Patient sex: F
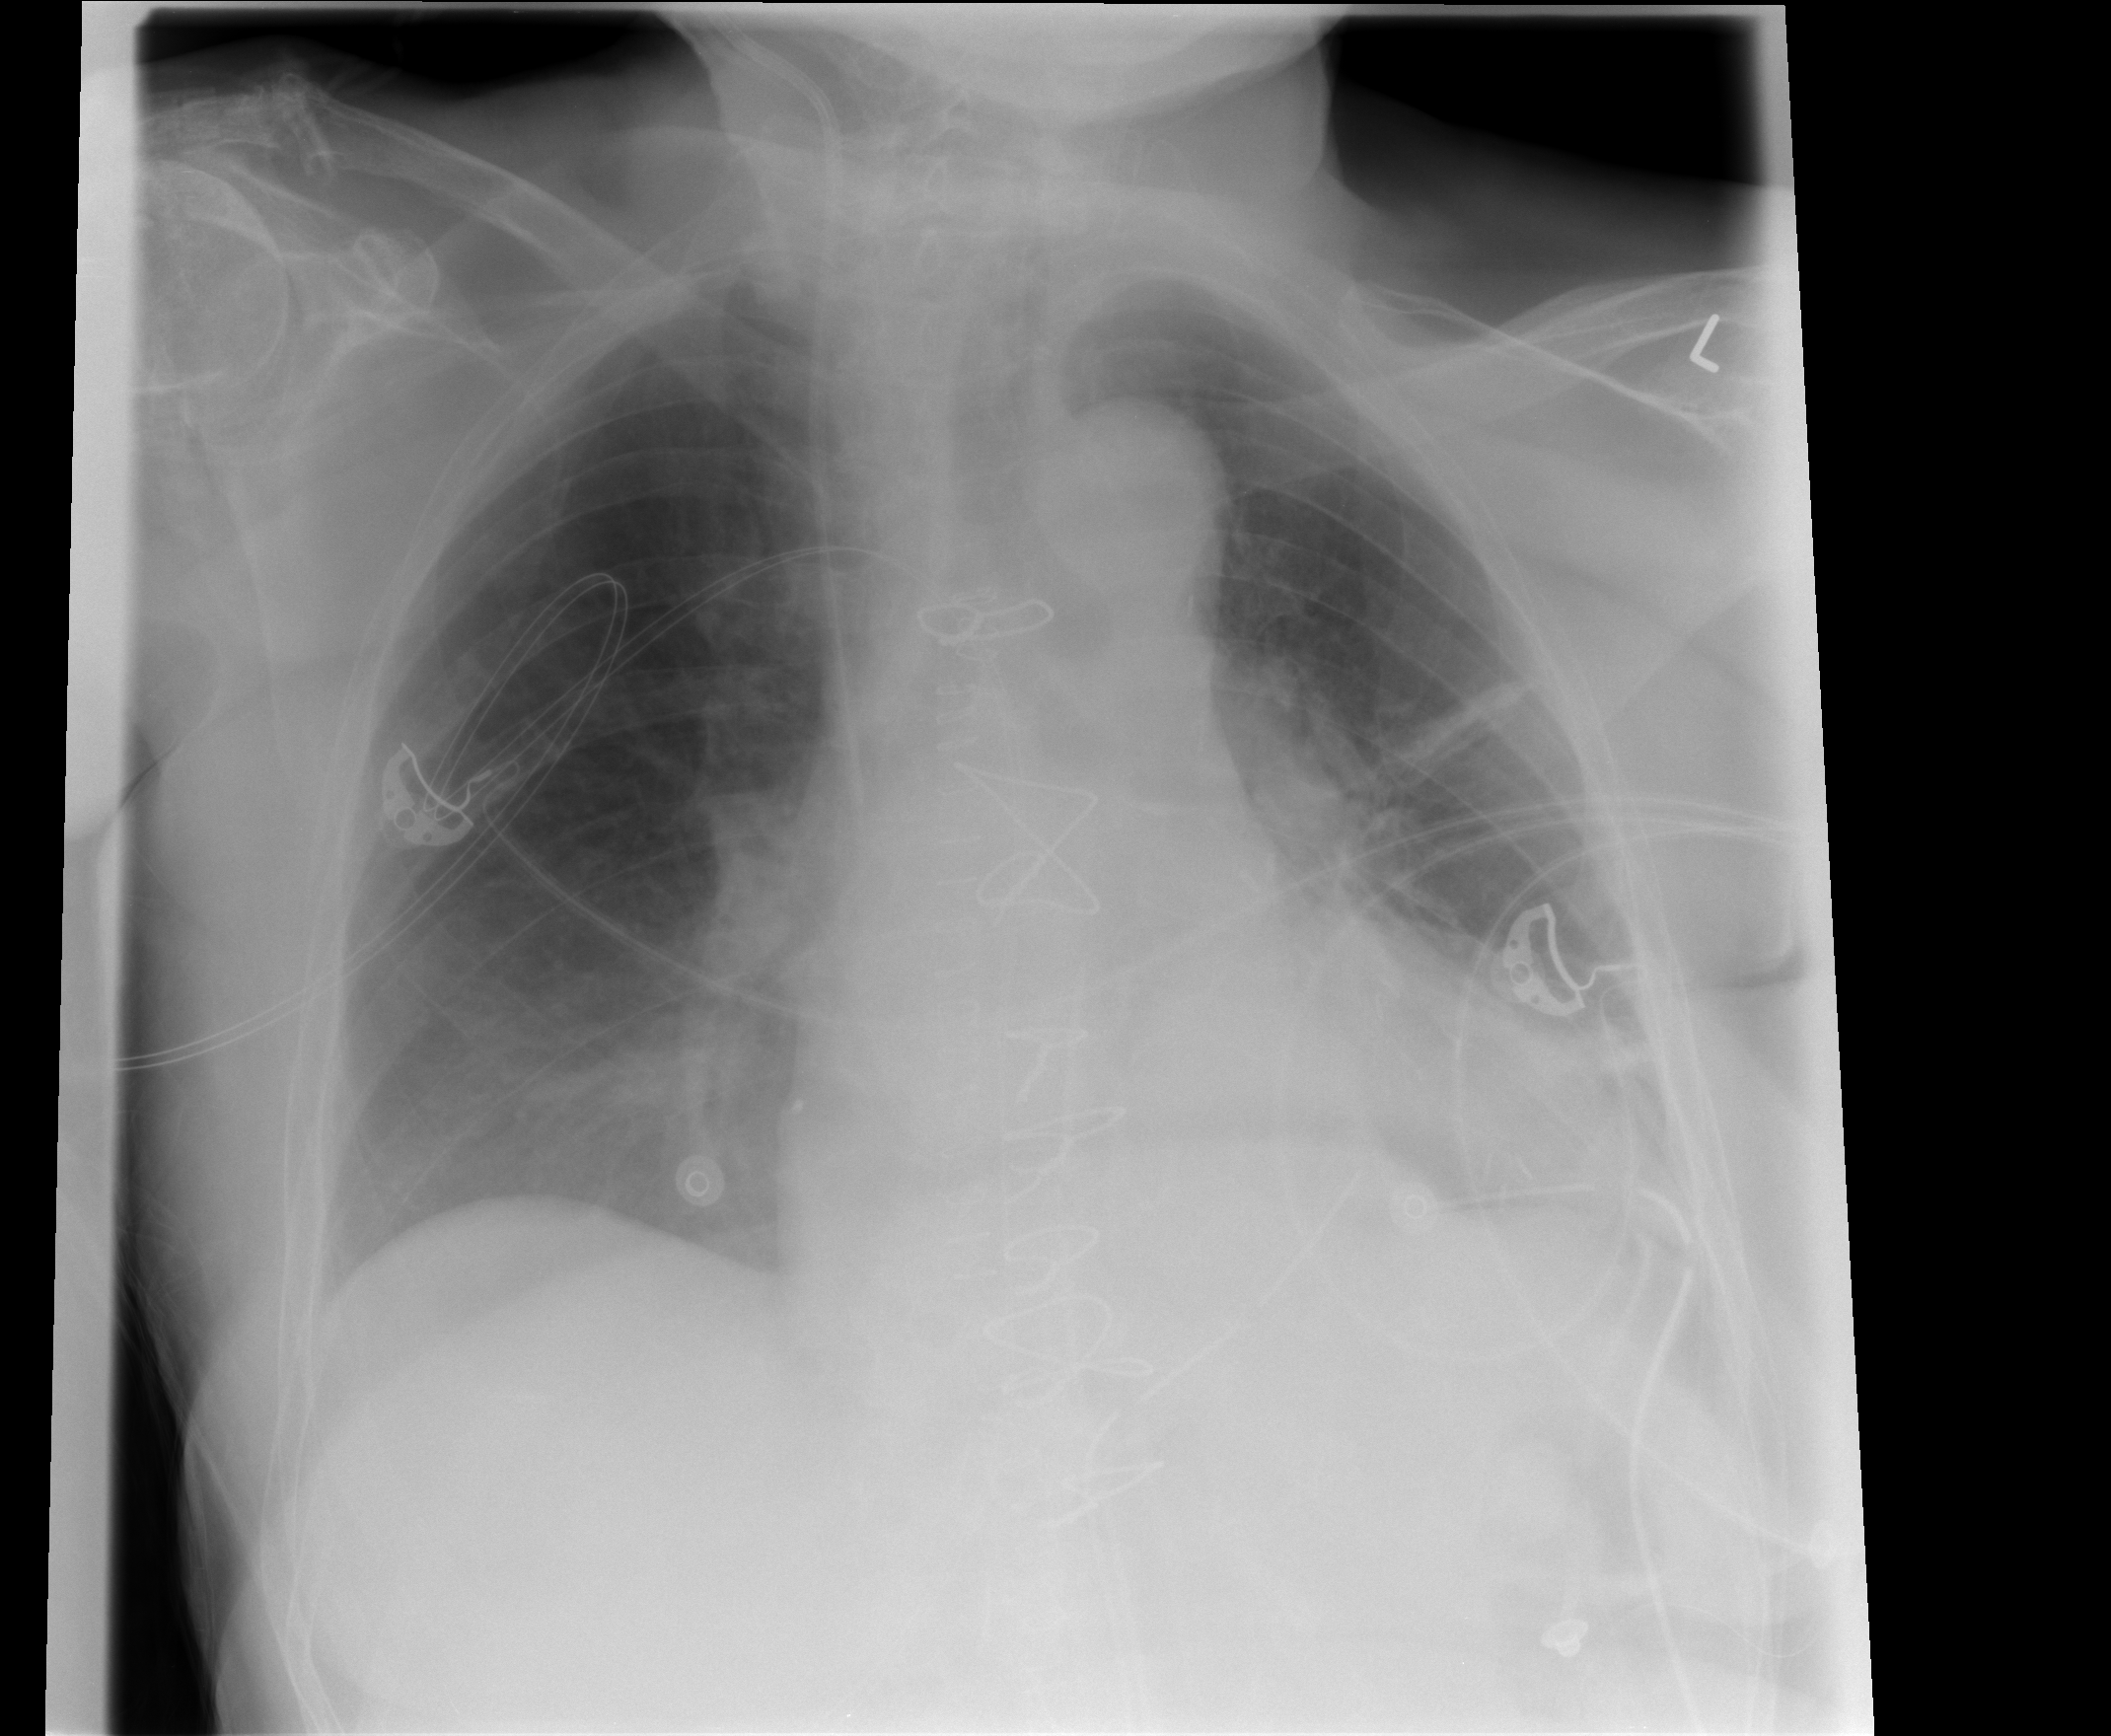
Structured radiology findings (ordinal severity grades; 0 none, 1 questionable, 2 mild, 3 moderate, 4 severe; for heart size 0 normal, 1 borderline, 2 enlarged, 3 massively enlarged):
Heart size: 2
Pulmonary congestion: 0
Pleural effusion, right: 0
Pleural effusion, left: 1
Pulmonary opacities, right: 0
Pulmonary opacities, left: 0
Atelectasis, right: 1
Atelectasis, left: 2